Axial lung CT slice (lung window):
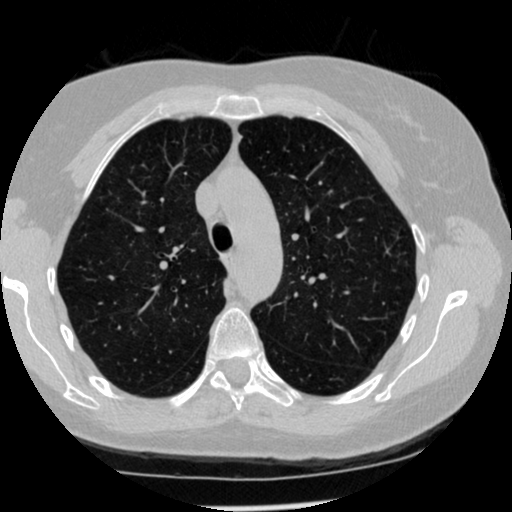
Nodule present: no